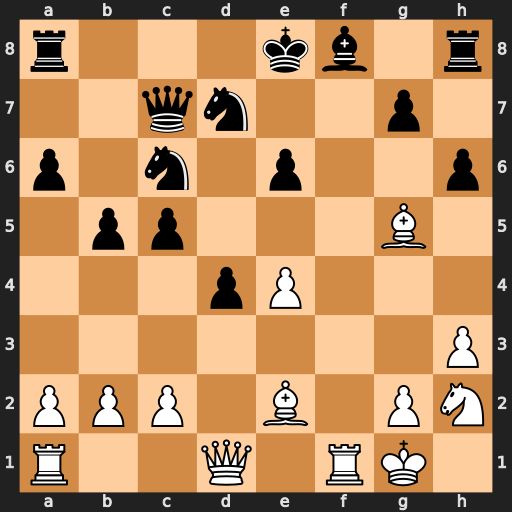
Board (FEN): r3kb1r/2qn2p1/p1n1p2p/1pp3B1/3pP3/7P/PPP1B1PN/R2Q1RK1
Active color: w
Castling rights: kq
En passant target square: -
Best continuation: Bh5+ g6 Bxg6#